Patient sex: F
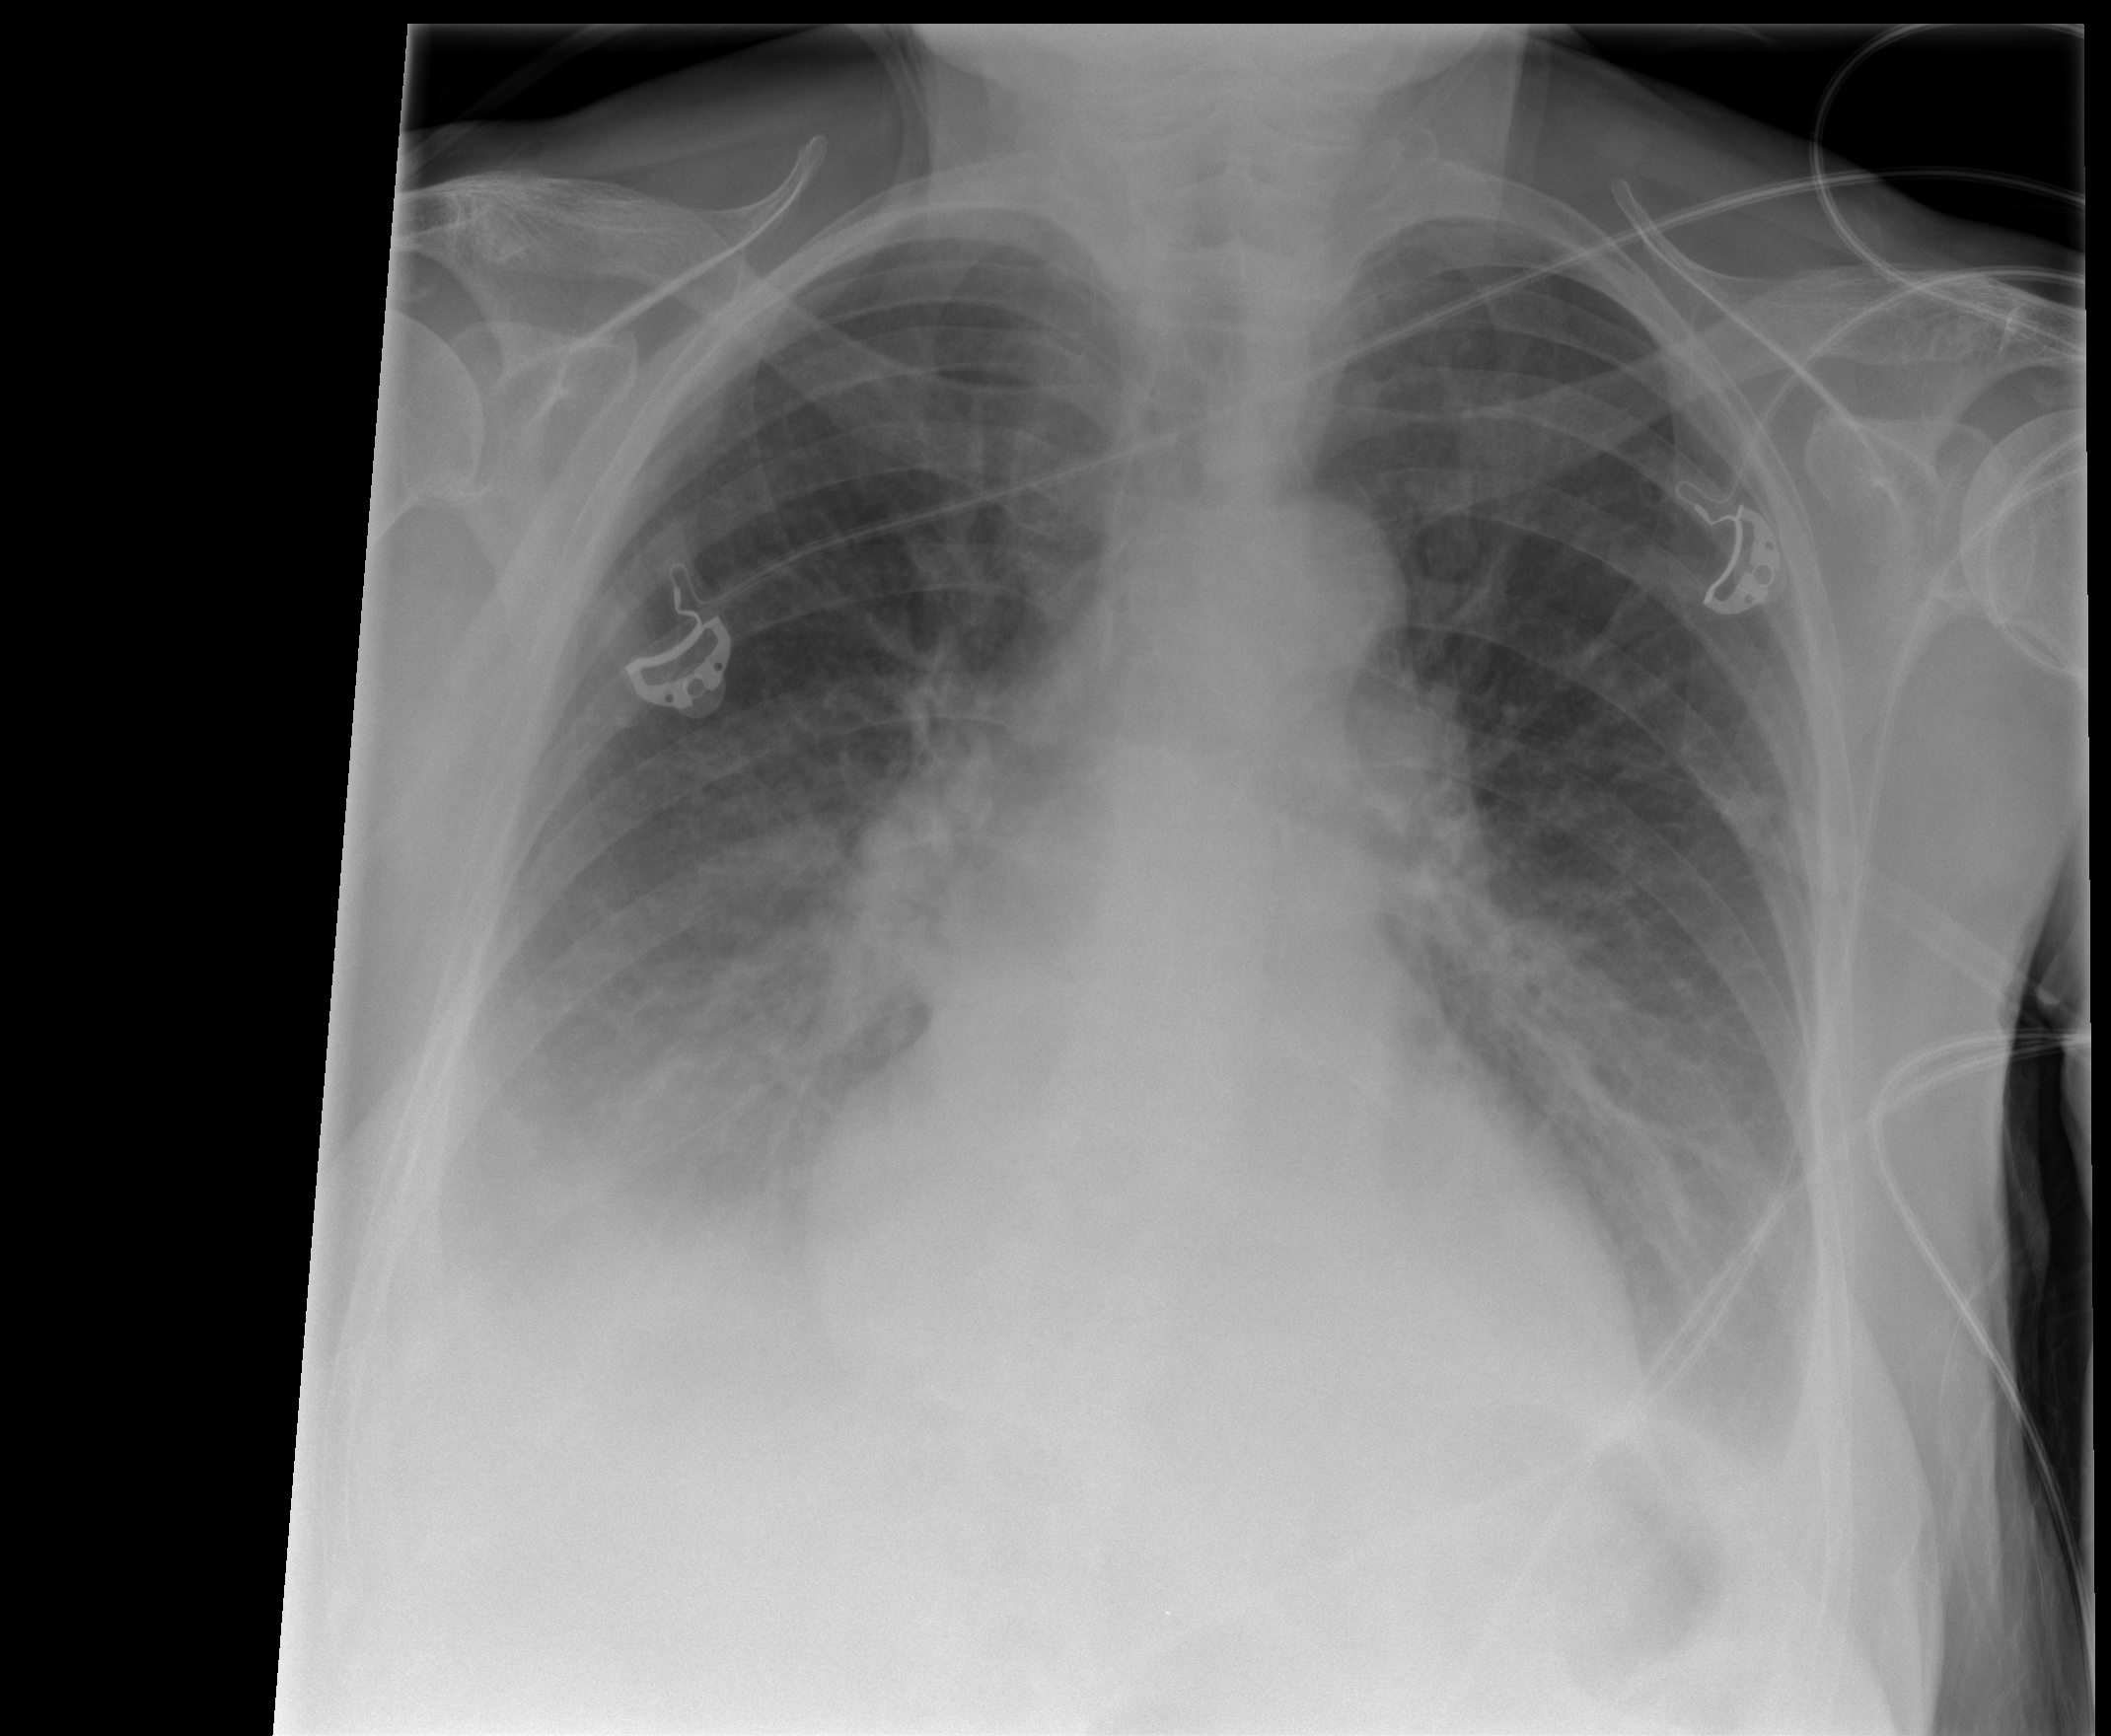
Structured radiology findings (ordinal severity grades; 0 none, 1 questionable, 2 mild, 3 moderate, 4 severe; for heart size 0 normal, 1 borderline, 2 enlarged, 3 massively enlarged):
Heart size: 0
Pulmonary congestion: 2
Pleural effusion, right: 2
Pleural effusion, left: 2
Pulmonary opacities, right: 0
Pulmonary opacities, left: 0
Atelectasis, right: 2
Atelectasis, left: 2